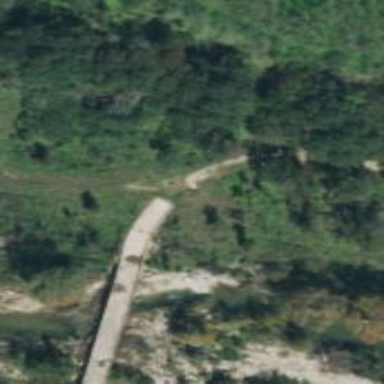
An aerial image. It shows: Path leading to bridge.